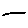
Label: line